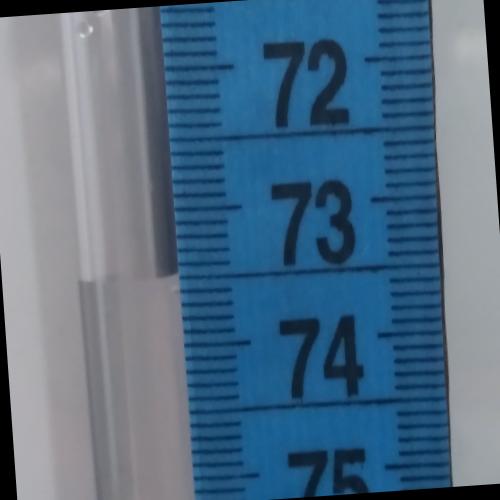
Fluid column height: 73.5 cm